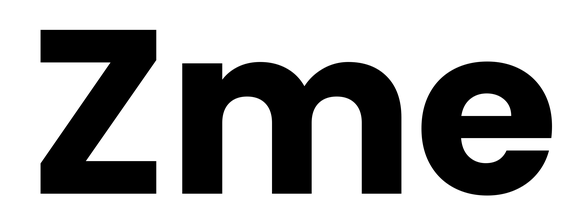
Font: Poppins-Bold